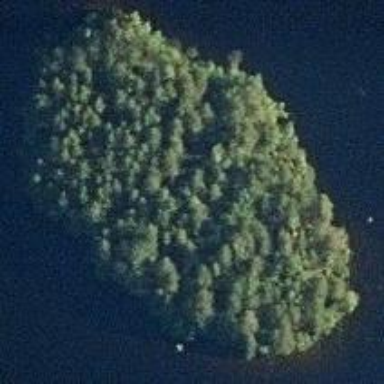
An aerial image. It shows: Island.